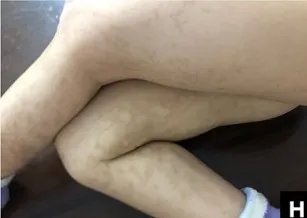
(G, H) Skin symptoms largely resolved by the time the patient was 2 years old.
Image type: medical_photograph (skin_photograph)